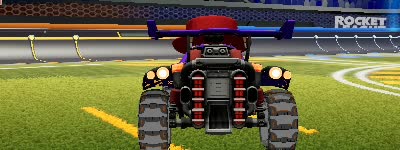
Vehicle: octane